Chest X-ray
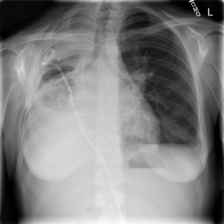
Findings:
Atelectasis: negative
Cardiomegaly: negative
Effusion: positive
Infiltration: positive
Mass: negative
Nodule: negative
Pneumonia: positive
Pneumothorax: negative
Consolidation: positive
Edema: negative
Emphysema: negative
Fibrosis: negative
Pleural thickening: negative
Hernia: negative